Question: I've got a great idea for an android app. My big problem:
I'm a "beginner" in JAVA. I had Java at the IT university but that were absolute basics!
Normally i'm developing in .Net .
I make a vertical scrolling 2D game:
Splashscreen (no prob)
Main menu (no prob)
level overview (no prob)
Game itself (big prob :) )
Vertical scrolling: I can do it, enough tutorials
Game map and obstacles (no way)
How can I create a map (there are walls right and left)
the middle part is free for playing with obstacles.
There is (for example) a ball where fall down and you have to turn it in the right way before the ball disappear when the top border comes.
How can i detect a collision from the black wall and the red obstacles?
(thats an example, textures not included)
And not to forget, it moves down. I thought with AndEngine with camera...
Image:

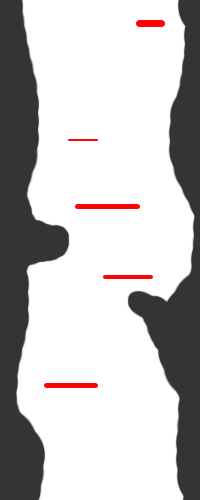
Answer: > How can I create a map
On the screen or in the memory?
- -
For example, starting with a sine wave,

Adding a square wave on top of that,

Superpositioned case:

Adding random-height-map, you get one side of wall with randomness and you can generate it using only one or two lines of code(then you can save coordinates if you need to save CPU cycles more than memory space):

> How can i detect a collision
Do you need event-based or a direct detection?
-
Using "Counting Sort" algorithm on a separate object coordinate buffer before shooting rays, can make the tracing faster.
-
Both types need an acceleration structure if number of objects are high. (KD-tree helps)
-